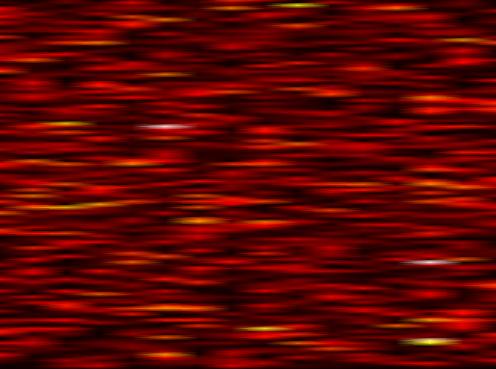
Label: WOLA